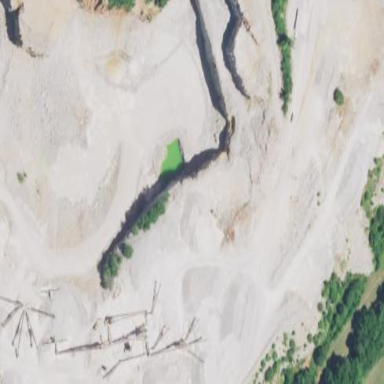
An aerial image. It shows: Quarry extracting aggregate and limestone resources.